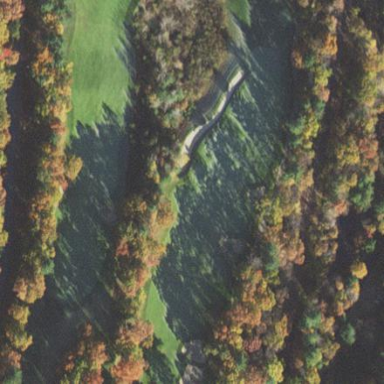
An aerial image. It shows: Grassy area designated as golf fairway.